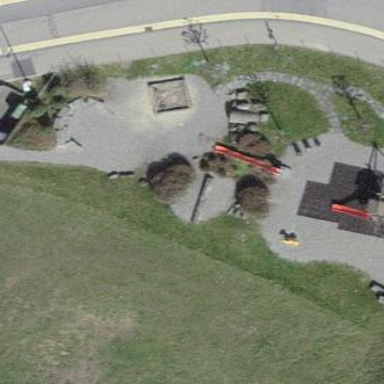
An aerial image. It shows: Playground area for leisure land.